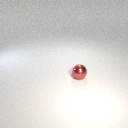
small red metal sphere